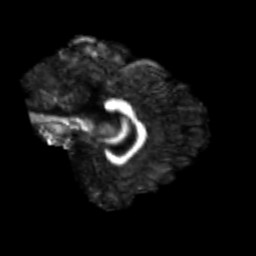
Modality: FA
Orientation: sagittal
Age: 25
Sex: male
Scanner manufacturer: siemens
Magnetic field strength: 3 T
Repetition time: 3.5 s
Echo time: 0.125 s